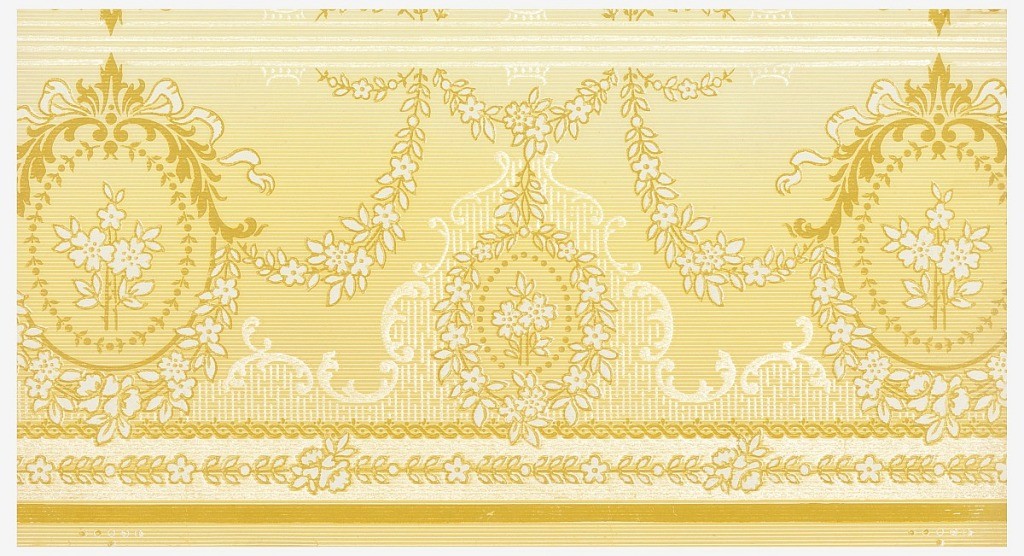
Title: Frieze
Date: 1907–08
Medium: Machine-printed
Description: Narrow floral medallion frieze, printed in browns and liquid mica white, with medallion being connected by floral swags, above guilloche banding and small floral banding.